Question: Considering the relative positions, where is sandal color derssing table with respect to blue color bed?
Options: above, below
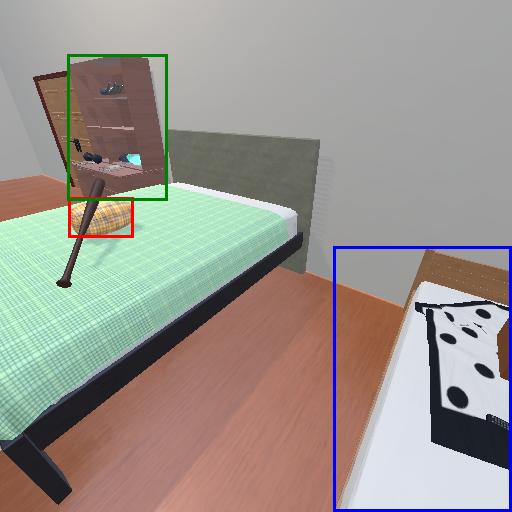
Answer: above